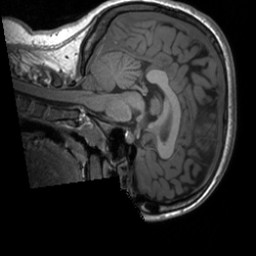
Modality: T1w
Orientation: sagittal
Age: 20
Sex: female
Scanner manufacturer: siemens
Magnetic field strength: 3 T
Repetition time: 1.9 s
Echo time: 0.00226 s